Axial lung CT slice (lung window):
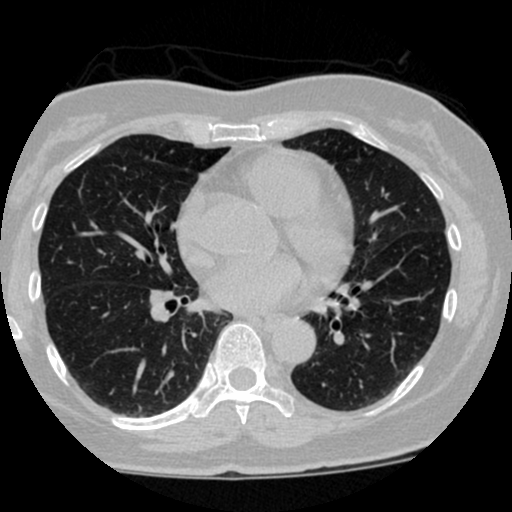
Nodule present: no